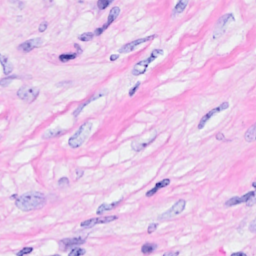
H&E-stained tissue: Breast